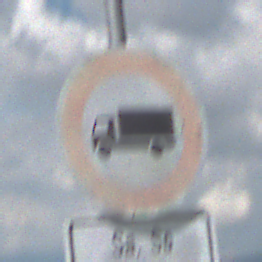
Verkehrszeichen: VerbotFuerKraftfahrzeugeUeberDreiKommaFuenfTonnen
Zusatzzeichen unten: ZeitangabenMitBeschraenkungAufWochentage9
Umgebung: Outdoor, Nature
Tageszeit: Midday
Wetter: PartlyCloudy
Licht: Natural
Jahreszeit: NotSpecified
Kontrast: HighContrast